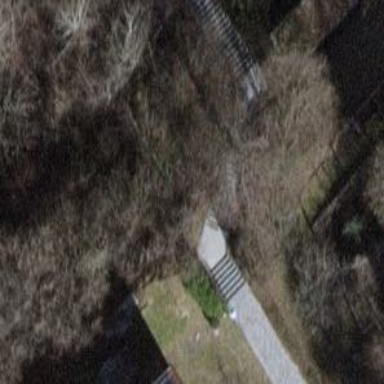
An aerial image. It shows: Road with steps.